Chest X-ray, AP view. Patient: 71 years old, sex M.
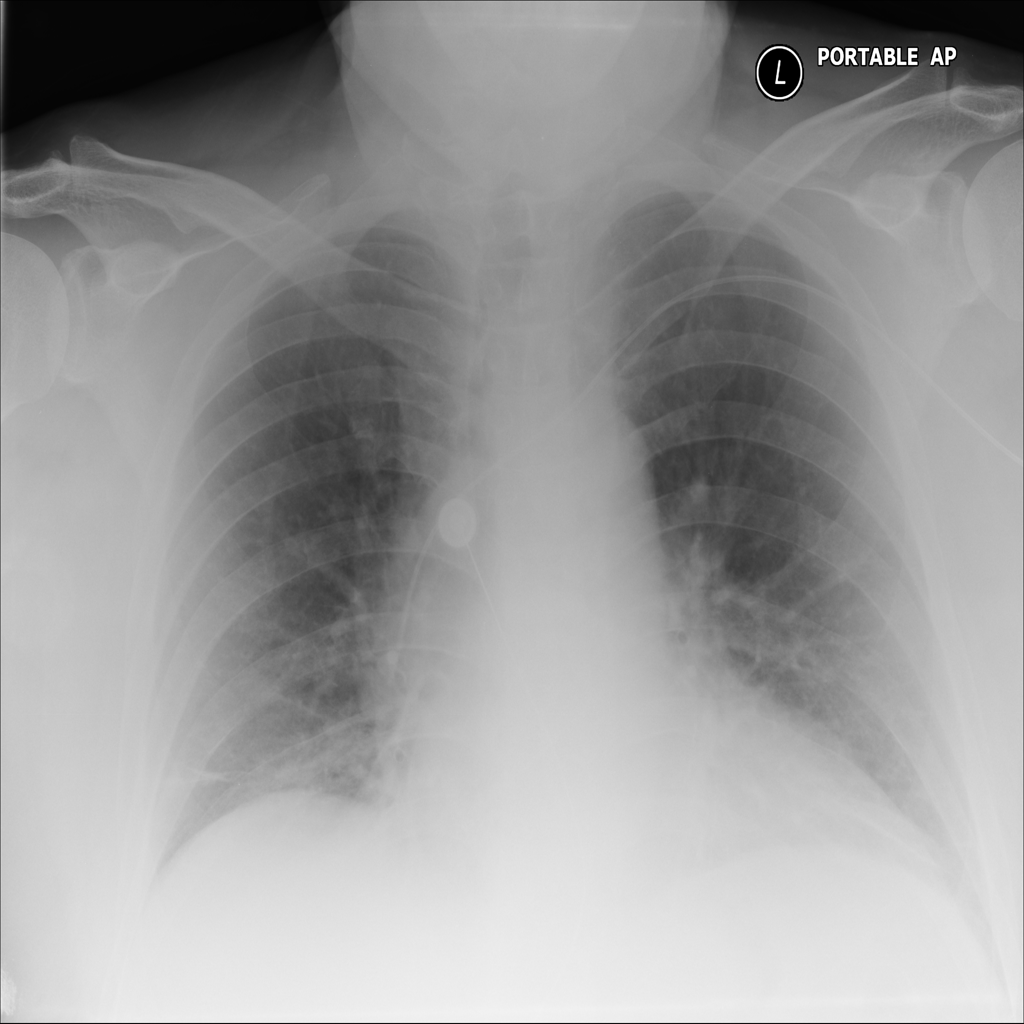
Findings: Atelectasis